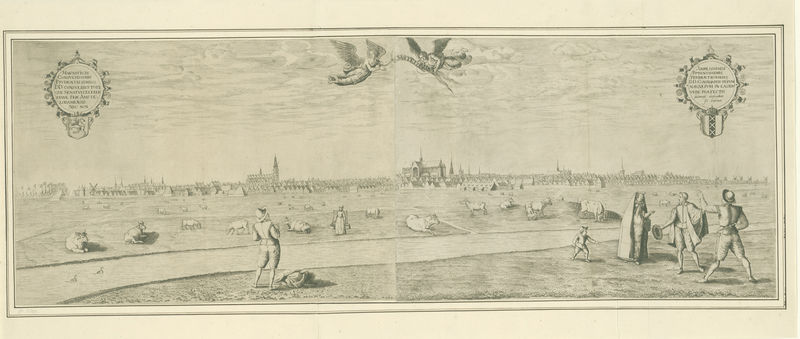
Titel: Gezicht op Amsterdam, vanuit het westen
Künstler: Pieter Bast
Standort: Amsterdam
Institution: Rijksmuseum
Schlagwörter: himmel, mann, fluss, landschaft, menschen, stadt, frankreich, frau, hut, männer, schwarz, zeichnung, tiere, wiese, erde, kühe, kirche, figur, kind, turm, engel, schrift, ente, kuh, kirchen, schaf, palast, radierung, stich, wappen, wanderer, klassisismus, ochse, französische revolution, lind, nutzvieh, landschaftä